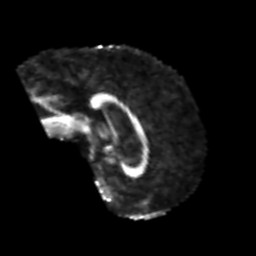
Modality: FA
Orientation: sagittal
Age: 52
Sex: male
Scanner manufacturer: siemens
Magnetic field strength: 3 T
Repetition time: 4.999 s
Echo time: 0.07946 s